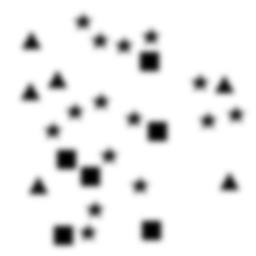
Squares: 6
Triangles: 6
Stars: 15
Total shapes: 27